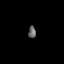
Tissue: skin
Cell type: Epithelial cells
Senescence score: 0.2433
Nuclear area (px): 87
Mean DAPI intensity: 103.299